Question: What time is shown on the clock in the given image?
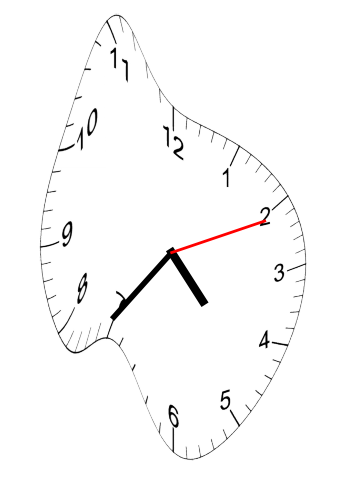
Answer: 04:36:11